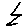
Label: zigzag